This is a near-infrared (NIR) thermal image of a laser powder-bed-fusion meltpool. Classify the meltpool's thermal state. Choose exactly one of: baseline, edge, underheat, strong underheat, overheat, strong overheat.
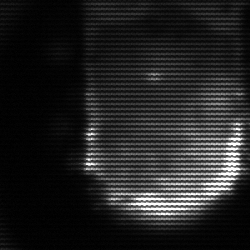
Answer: baseline